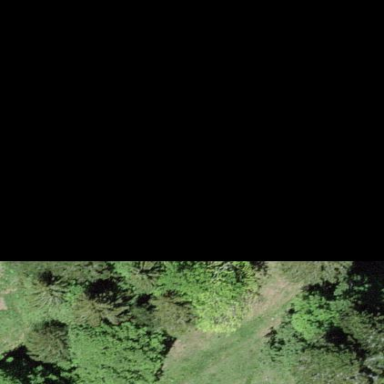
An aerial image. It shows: Forest with evergreen needle-leaved trees.